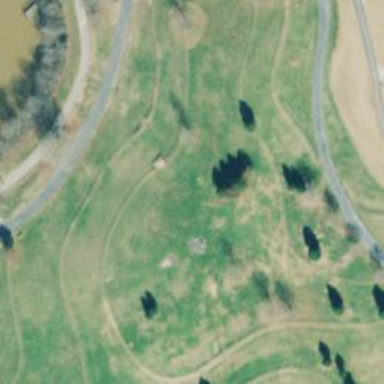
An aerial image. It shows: Disc golf basket.